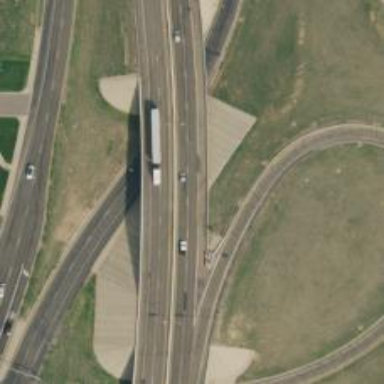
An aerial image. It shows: Secondary road bridge with expressway passing through.